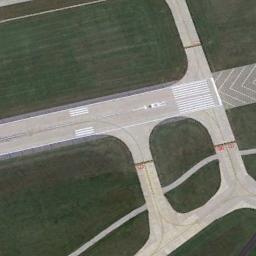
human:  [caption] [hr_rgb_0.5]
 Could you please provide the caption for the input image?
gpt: The runway is on the grass .

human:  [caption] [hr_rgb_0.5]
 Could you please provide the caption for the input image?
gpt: The runway has a threshold marking and two touchdown zone markings and the designation marking is 1R .

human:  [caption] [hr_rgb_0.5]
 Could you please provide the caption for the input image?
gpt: Many complex staggered runways have green lawns next to them, With white '1R' and dash signs .

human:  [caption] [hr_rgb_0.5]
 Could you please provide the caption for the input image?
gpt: The grass is around the runway .

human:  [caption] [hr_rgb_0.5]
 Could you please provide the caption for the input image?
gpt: There are green lawns beside the runway .